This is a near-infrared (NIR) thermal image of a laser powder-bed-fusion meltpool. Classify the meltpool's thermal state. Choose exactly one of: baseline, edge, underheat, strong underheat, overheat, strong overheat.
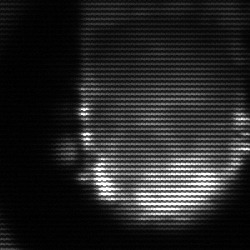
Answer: baseline